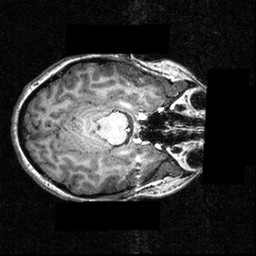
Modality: T1w
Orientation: axial
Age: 21
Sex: female
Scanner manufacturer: siemens
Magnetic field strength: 3.951 T
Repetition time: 1.5 s
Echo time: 0.00335 s